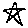
Label: star